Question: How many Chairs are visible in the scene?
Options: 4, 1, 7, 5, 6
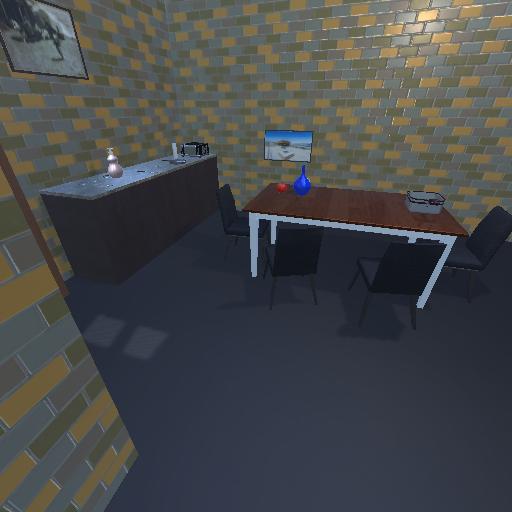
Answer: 4